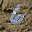
Label: 6